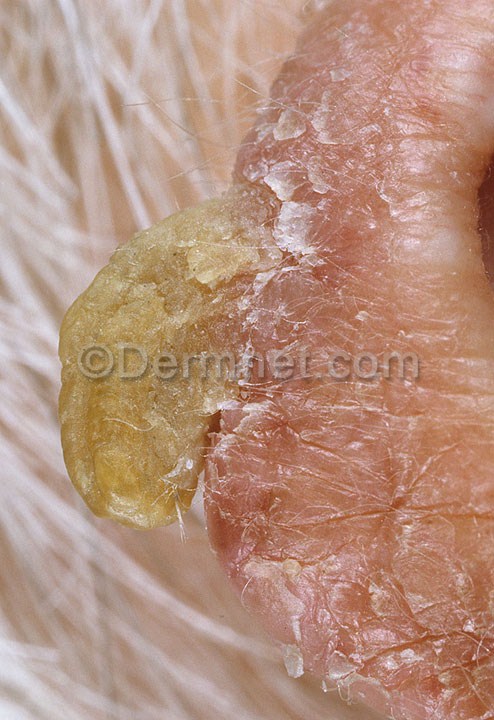
Disease: Actinic Keratosis Basal Cell Carcinoma and other Malignant Lesions